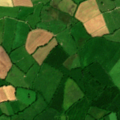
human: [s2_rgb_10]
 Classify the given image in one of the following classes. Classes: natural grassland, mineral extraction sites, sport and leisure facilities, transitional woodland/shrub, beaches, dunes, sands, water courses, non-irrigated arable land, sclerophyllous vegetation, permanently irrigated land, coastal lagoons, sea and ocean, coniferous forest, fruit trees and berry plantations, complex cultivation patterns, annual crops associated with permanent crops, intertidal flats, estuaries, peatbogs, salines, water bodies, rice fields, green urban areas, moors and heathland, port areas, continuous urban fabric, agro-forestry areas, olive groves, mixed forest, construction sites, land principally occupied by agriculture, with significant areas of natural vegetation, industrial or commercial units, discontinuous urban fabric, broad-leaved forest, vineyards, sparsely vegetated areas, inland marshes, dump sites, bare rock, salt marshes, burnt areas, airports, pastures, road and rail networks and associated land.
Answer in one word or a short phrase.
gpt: pastures, broad-leaved forest